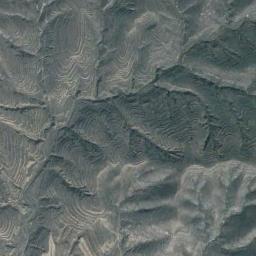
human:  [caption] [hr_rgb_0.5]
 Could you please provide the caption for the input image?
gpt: The mountain is full of black soil .

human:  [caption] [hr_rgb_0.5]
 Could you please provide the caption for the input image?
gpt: The mountain is uneven and bumpy .

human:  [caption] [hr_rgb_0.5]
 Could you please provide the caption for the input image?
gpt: There are some bare areas on this mountain .

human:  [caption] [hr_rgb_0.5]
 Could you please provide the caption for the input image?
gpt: The folded mountain has a series of rugged mountains .

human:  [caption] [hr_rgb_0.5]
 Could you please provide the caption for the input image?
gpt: There are some rifts on the gray mountain .